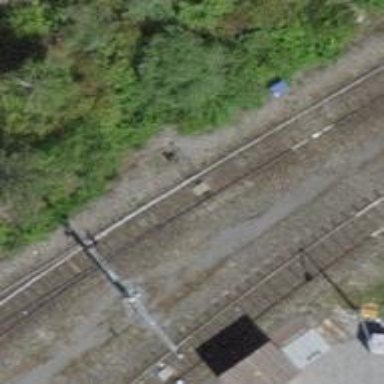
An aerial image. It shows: Railway switch.